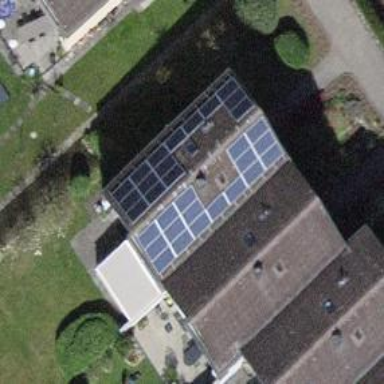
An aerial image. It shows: Solar power generator with photovoltaic panels.